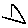
Label: triangle